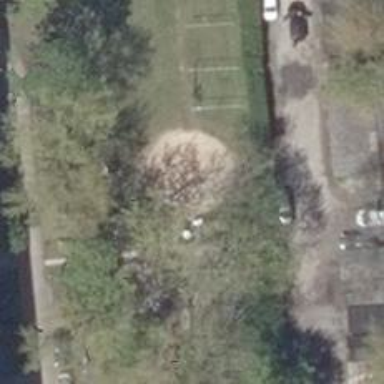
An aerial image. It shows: Playground with both slide and swing.